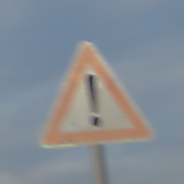
Verkehrszeichen: Gefahrenstelle
Umgebung: Outdoor, Nature
Tageszeit: SunriseSunset
Wetter: PartlyCloudy
Licht: Natural
Jahreszeit: NotSpecified
Kontrast: MediumContrast